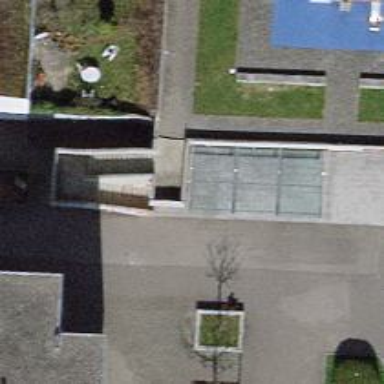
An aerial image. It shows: Concrete steps.